Question:
how can I achieve this layout regarding image,
I have developed code
this is my CSS file I got the exact output. but I faced an issue if my address changes big text means my icon get collapsed cant align center, how can I changed that.this is my <URL>. I don't want to go with bootstrap.need to get some knowledge with flex property
'''
*{
margin: 0;
}
section{
background-color: #555;
padding: 2rem 0;
text-align: center;
}
.contact{
display: inline-block;
text-align: left;
}
.contact h2{
color: white;
font-size: 1.125rem;
font-weight: 500;
text-align: center;
text-transform: uppercase;
margin-bottom: 20px;
}
.contact li{
display: flex;
align-items: center;
margin-bottom: 10px;
}
.contact li:last-child{
margin: 0;
}
.contact a{
color: white;
text-decoration: none;
}
.contact a:hover{
color: yellow;
}
.contact p{
color: white;
line-height: 1.4;
}
.contact .fa{
color: white;
font-size: 1.5rem;
line-height: 30px;
margin-right: 10px;
width: 30px;
height: 30px;
text-align: center;
}
'''
'''
<section>
<div class="contact">
<h2>Contact us</h2>
<ul>
<li>
<i class="fa fa-envelope"></i>
<a href="#">questions@newco.com</a>
</li>
<li>
<i class="fa fa-phone"></i>
<a href="#">111-222-333</a>
</li>
<li>
<i class="fa fa-building-o"></i>
<p>NewCo, Inc <br>
123 Main St. <br>
Somewhere, CA 12345
</p>
</li>
</ul>
</div>
</section>
'''
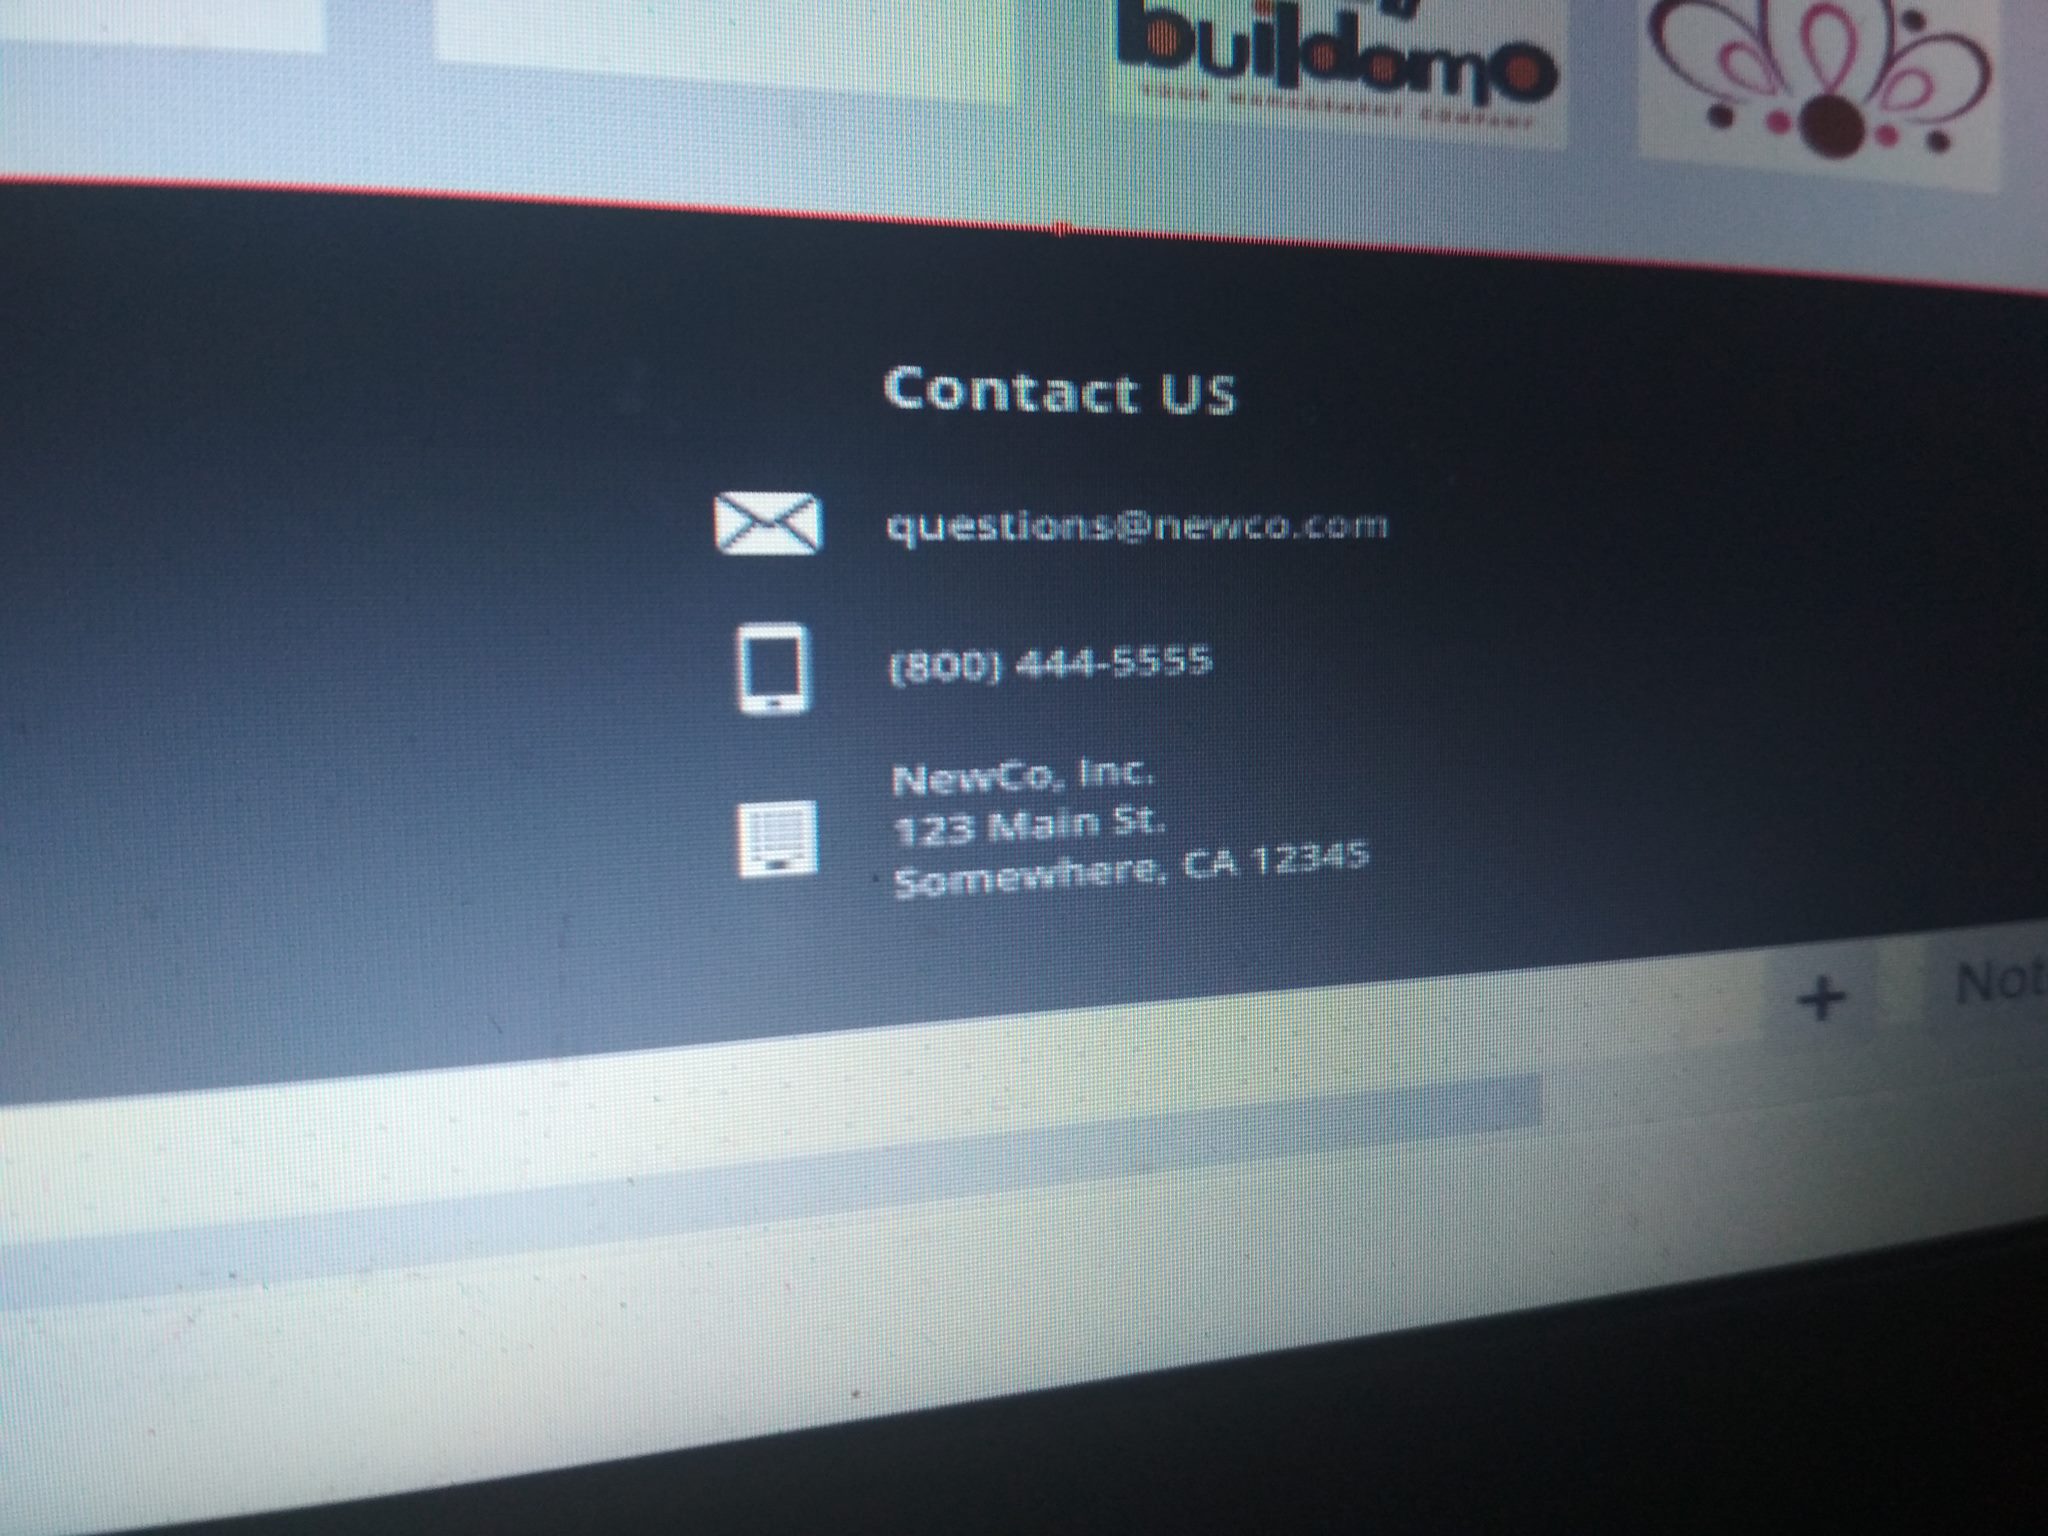
Answer: As the 'h2' doesn't have an on its left, it needs to be compensated for that, along with that the 'ul' has a default 'padding'.
By adding a new rule, '.contact ul', with 'padding-left: 0', add 'margin-left: 40px;' (the sum of width/right margin) to the '.contact h2' rule and remove 'text-align: center', you will be able to achieve what you want.
Stack snippet
'''
*{
margin: 0;
}
section{
background-color: #555;
padding: 2rem 0;
text-align: center;
}
.contact{
display: inline-block;
text-align: left;
}
.contact h2{
color: white;
font-size: 1.125rem;
font-weight: 500;
/*text-align: center; removed */
text-transform: uppercase;
margin-bottom: 20px;
margin-left: 40px; /* added */
}
.contact ul{
padding-left: 0; /* added */
}
.contact li{
display: flex;
align-items: center;
margin-bottom: 10px;
}
.contact li:last-child{
margin: 0;
}
.contact a{
color: white;
text-decoration: none;
}
.contact a:hover{
color: yellow;
}
.contact p{
color: white;
line-height: 1.4;
}
.contact .fa{
color: white;
font-size: 1.5rem;
line-height: 30px;
margin-right: 10px;
width: 30px;
height: 30px;
text-align: center;
}
'''
'''
<link rel="stylesheet" type="text/css" href="https://cdnjs.cloudflare.com/ajax/libs/font-awesome/4.7.0/css/font-awesome.min.css">
<section>
<div class="contact">
<h2>Contact us</h2>
<ul>
<li>
<i class="fa fa-envelope"></i>
<a href="#">questions@newco.com</a>
</li>
<li>
<i class="fa fa-phone"></i>
<a href="#">111-222-333</a>
</li>
<li>
<i class="fa fa-building-o"></i>
<p>NewCo, Inc <br> 123 Main St. 123 Main St.123 Main St. <br> Somewhere, CA 12345
</p>
</li>
</ul>
</div>
</section>
</body>
</html>
'''